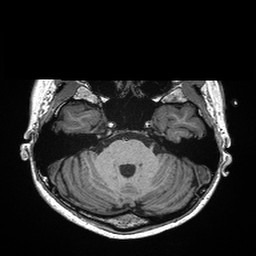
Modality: T1w
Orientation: coronal
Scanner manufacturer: siemens
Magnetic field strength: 3 T
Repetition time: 2.3 s
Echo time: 0.00298 s